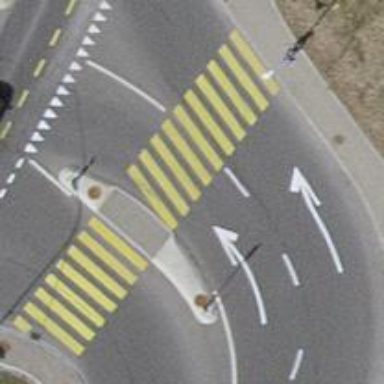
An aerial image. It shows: Uncontrolled zebra crossing on footway.